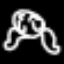
Label: frog